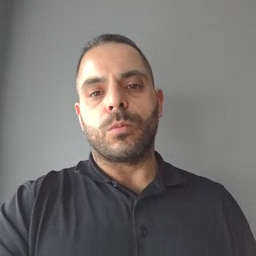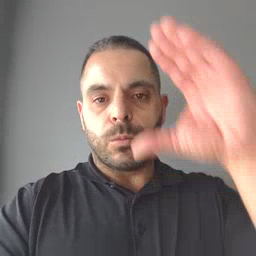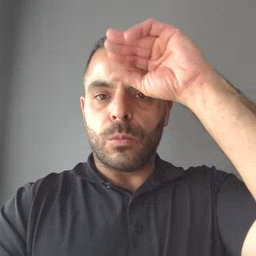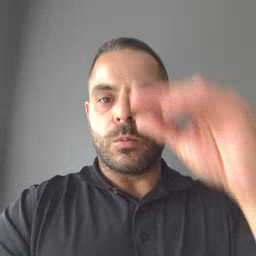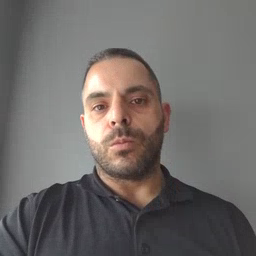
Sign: boy